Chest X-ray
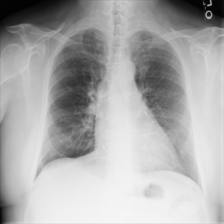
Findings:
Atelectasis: negative
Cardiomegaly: negative
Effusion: negative
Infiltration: negative
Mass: negative
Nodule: negative
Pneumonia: negative
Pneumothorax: negative
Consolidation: negative
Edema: negative
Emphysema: negative
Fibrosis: negative
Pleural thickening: negative
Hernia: negative